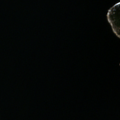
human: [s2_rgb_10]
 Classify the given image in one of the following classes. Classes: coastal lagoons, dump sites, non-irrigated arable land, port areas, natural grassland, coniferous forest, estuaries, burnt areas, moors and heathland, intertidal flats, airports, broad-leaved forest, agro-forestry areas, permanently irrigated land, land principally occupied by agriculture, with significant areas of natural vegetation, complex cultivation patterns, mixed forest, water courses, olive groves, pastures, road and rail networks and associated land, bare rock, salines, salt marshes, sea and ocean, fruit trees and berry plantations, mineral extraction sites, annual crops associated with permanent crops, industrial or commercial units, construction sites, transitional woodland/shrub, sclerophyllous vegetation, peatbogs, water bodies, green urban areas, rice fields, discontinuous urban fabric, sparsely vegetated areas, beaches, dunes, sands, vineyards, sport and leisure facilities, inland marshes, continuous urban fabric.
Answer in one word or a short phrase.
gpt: sea and ocean